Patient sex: F
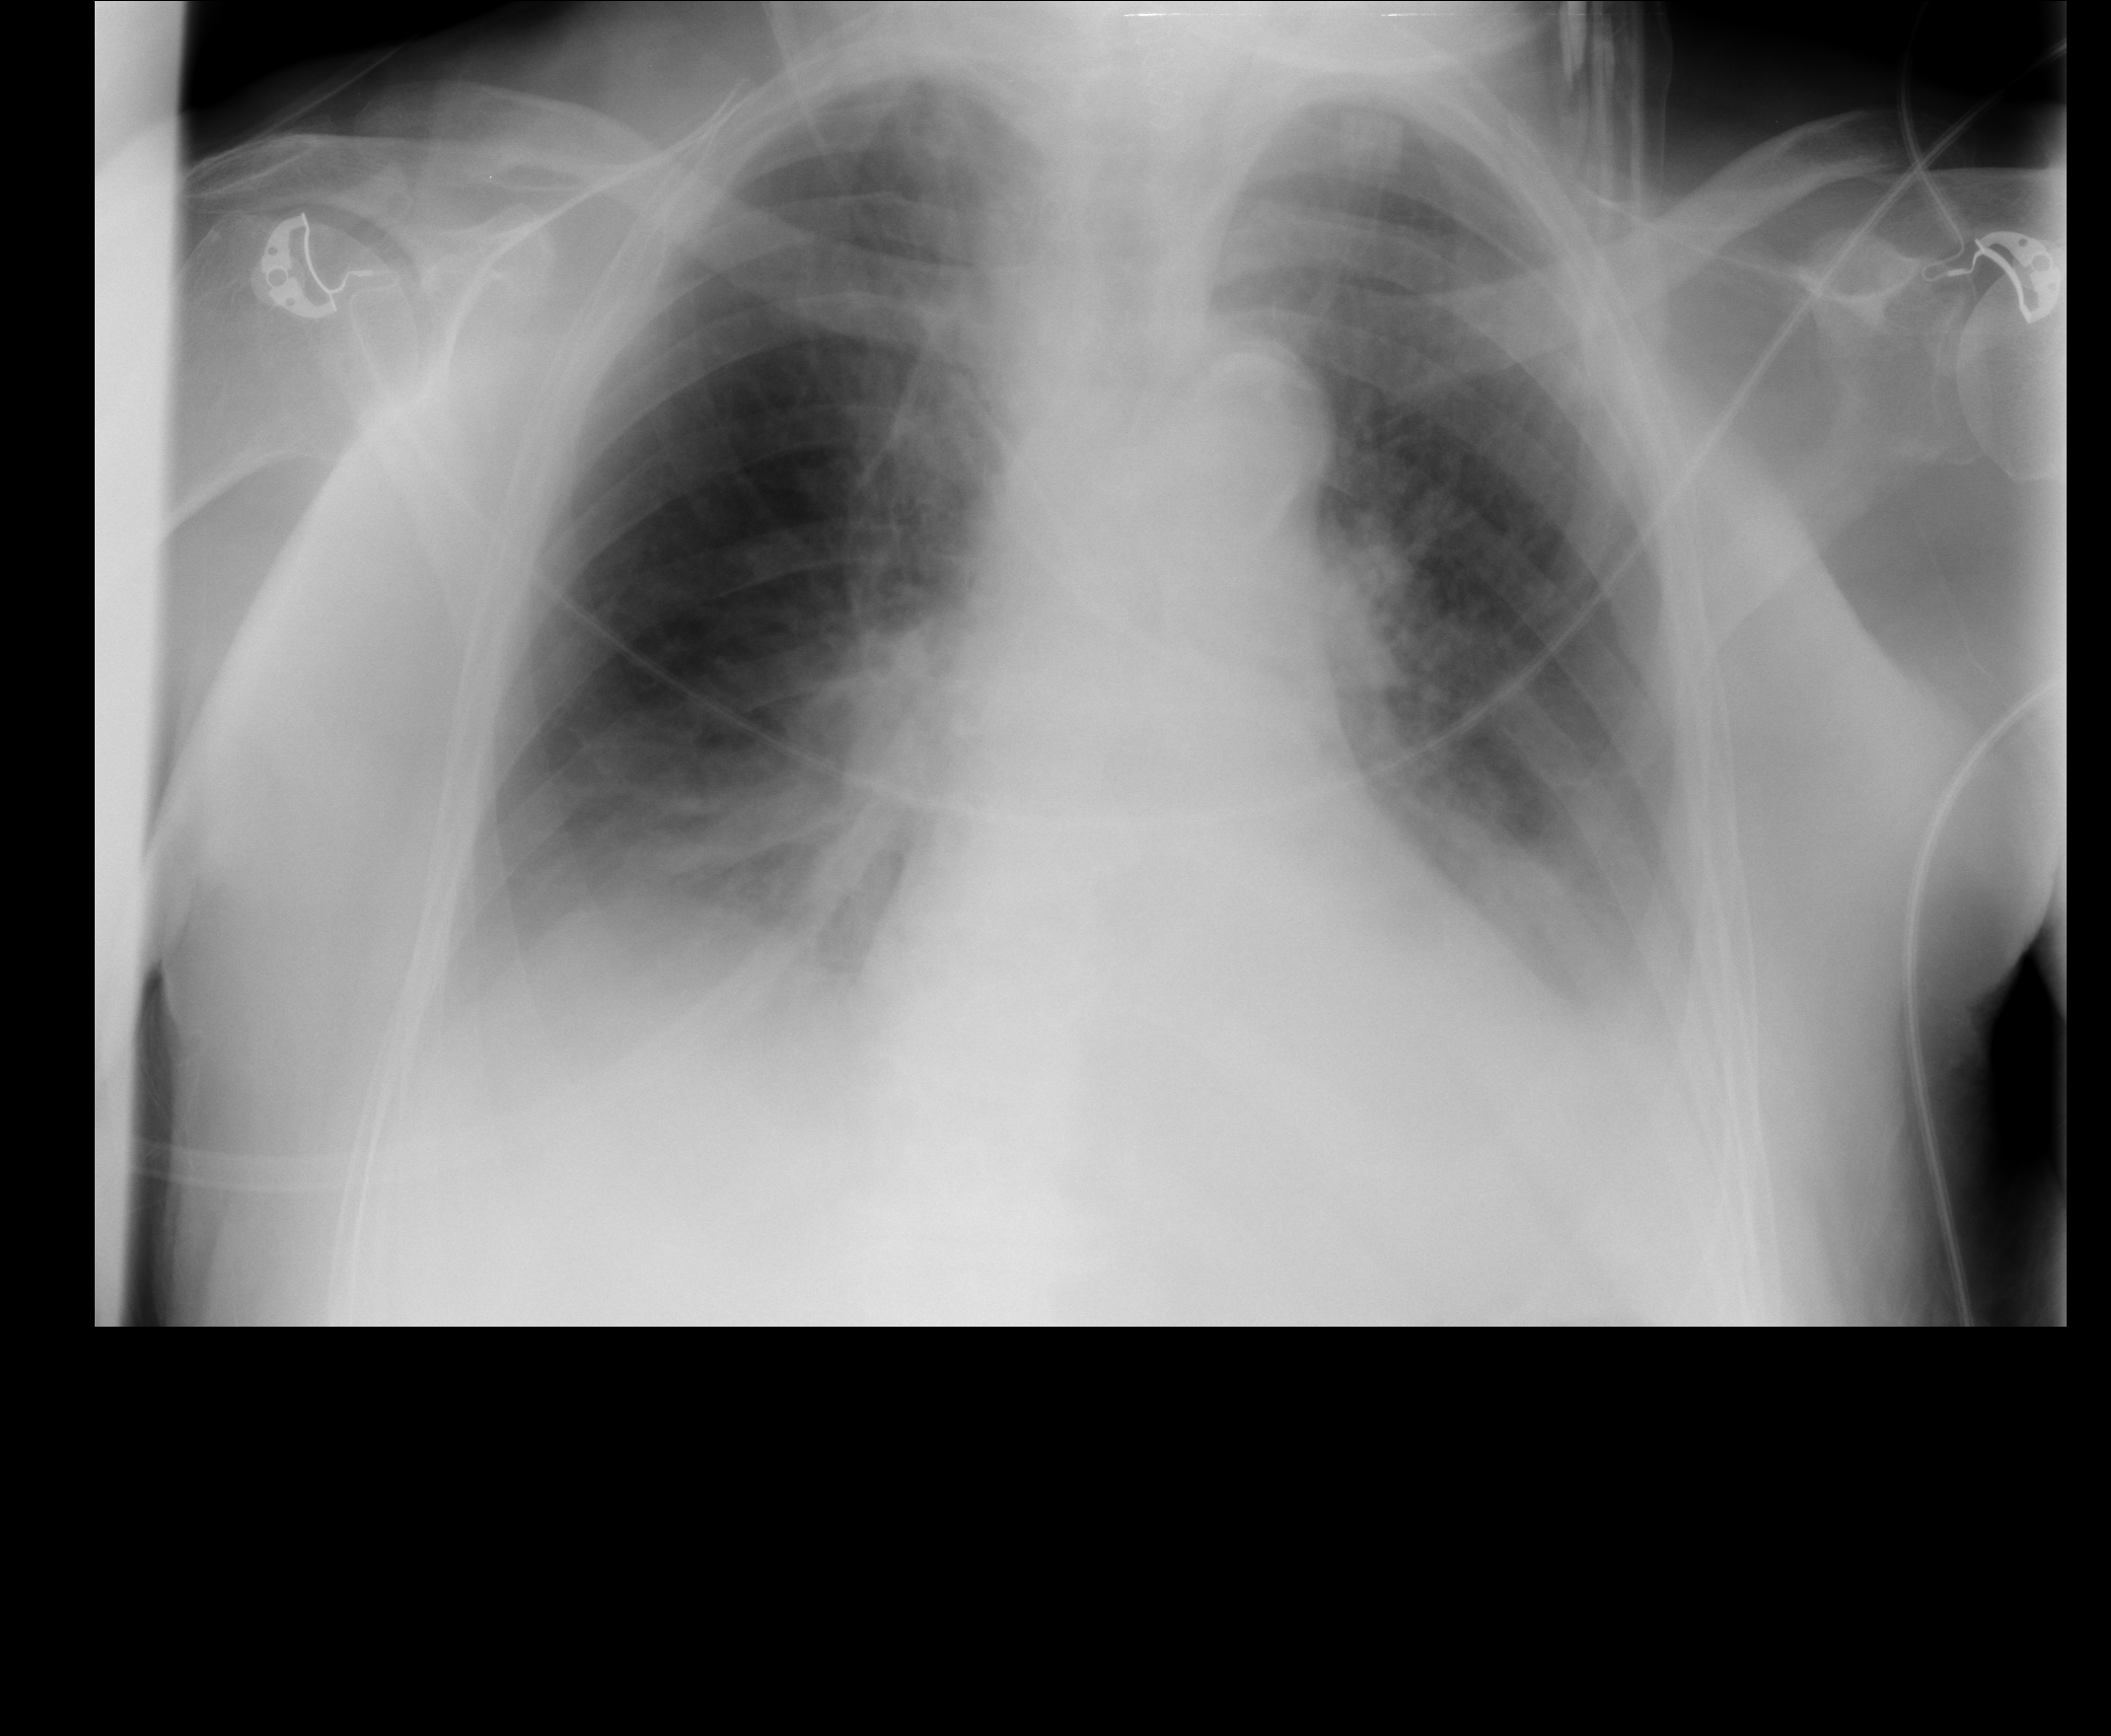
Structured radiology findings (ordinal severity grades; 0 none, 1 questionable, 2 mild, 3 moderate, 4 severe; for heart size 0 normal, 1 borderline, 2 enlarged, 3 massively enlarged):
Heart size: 0
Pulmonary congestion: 2
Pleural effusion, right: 2
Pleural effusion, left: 2
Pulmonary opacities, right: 0
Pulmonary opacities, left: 2
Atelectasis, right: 0
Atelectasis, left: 0